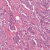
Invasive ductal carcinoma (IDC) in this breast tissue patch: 1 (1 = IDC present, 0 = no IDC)